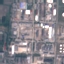
Label: Industrial